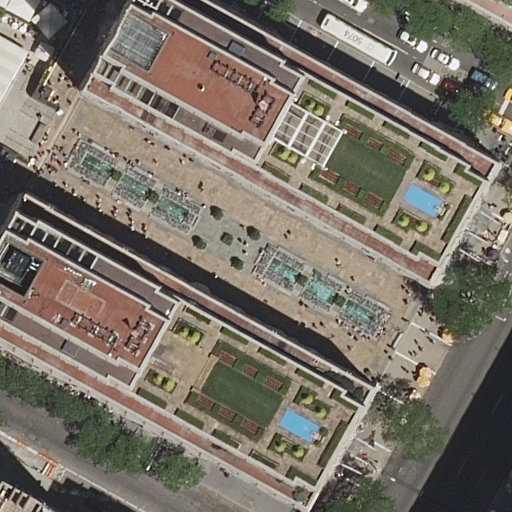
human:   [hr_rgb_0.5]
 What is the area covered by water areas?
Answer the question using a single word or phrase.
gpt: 0m2

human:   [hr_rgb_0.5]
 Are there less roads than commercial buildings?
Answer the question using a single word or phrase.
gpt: no

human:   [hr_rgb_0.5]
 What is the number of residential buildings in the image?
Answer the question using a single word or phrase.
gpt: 2

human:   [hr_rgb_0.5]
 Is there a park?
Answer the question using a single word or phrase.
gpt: yes

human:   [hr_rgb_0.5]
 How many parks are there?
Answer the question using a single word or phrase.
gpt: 1

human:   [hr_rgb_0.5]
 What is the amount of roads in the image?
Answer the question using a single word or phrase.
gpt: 3

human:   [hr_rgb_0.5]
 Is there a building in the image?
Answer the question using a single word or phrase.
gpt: yes

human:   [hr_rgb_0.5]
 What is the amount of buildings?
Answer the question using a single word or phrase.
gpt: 5

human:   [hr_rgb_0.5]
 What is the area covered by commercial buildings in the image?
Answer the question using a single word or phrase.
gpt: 2582m2

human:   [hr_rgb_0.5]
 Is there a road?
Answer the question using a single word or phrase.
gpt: yes

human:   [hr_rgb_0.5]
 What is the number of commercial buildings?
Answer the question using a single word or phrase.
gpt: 3

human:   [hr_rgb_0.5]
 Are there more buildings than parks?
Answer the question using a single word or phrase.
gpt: yes

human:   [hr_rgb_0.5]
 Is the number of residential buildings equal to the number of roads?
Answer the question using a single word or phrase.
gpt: no

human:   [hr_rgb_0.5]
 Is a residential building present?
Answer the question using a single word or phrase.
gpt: yes

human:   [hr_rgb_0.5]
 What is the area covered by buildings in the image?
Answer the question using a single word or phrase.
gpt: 3344m2

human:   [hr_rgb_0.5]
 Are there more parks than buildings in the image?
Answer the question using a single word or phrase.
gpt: no

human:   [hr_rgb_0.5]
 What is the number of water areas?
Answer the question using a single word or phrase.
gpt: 0

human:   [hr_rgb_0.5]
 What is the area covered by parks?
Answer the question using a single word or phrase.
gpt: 528m2

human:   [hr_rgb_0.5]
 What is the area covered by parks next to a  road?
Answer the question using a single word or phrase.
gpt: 528m2

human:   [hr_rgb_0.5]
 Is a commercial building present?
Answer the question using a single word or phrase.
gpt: yes

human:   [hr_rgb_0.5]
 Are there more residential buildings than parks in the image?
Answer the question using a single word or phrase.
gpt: yes

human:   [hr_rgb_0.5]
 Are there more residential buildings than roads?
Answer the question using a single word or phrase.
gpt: no

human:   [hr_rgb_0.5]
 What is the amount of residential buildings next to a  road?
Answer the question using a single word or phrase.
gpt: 2

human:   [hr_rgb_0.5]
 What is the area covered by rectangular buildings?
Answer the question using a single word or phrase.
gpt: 1117m2

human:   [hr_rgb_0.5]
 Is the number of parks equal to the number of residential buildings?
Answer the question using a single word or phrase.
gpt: no

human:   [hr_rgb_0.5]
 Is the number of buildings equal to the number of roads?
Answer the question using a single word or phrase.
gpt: no

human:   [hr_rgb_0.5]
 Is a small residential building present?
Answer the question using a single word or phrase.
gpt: yes

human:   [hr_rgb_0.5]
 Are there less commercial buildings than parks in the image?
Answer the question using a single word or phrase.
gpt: no

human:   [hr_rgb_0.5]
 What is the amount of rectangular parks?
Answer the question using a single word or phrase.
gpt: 1

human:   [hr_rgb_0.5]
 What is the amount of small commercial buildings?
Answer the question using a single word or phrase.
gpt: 1

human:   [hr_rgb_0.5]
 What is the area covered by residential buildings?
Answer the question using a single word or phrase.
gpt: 761m2

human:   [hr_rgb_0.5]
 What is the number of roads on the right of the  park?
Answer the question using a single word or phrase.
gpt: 2

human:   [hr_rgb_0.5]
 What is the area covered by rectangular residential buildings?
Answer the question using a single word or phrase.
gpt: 761m2

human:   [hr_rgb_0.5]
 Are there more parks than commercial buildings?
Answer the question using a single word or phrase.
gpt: no

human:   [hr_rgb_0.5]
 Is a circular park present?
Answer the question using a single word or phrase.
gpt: no

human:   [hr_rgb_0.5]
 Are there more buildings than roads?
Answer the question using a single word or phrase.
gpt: yes

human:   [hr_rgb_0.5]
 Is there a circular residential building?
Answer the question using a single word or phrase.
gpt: no

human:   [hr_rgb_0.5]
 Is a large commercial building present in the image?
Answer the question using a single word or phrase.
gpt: yes

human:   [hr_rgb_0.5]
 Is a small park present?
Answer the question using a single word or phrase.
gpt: no

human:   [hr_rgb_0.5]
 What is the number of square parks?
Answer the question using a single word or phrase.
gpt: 0

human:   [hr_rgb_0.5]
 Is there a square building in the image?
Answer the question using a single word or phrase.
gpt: no

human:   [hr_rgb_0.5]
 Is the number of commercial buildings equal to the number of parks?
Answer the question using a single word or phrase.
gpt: no

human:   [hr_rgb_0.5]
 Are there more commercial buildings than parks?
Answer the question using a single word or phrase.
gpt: yes

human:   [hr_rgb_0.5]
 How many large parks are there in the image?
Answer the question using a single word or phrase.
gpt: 1

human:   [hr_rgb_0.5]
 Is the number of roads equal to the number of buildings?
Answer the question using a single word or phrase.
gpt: no

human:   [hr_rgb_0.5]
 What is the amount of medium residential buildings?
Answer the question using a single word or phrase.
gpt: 0

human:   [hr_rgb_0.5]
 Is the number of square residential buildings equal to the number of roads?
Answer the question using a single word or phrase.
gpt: no

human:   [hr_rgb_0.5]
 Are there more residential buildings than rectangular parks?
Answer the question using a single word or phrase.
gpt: yes

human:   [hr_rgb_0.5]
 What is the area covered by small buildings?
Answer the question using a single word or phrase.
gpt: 177m2

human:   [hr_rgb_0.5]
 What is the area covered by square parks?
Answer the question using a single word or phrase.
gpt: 0m2

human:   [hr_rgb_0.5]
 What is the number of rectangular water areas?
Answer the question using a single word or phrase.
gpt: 0

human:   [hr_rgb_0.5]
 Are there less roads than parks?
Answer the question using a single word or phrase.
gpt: no

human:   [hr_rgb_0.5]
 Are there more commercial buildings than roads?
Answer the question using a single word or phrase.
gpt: no

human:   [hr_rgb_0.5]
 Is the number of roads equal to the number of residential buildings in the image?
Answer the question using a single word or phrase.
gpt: no

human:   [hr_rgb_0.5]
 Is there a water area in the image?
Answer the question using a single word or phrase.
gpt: no

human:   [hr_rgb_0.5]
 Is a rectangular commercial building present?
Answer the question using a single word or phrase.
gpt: yes

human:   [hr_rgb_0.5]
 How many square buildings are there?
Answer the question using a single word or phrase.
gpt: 0

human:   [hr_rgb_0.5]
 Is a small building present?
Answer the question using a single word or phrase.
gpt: yes

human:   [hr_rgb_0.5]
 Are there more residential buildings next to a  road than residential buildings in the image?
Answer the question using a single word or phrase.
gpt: no

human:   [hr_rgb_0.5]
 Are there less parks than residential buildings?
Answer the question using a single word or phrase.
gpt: yes

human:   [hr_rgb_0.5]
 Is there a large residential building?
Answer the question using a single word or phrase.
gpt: yes

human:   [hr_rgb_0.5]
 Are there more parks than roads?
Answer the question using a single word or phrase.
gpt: no

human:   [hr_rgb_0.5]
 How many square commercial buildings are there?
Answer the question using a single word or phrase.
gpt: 0

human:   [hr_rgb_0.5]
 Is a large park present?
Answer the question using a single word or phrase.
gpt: yes